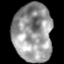
Tissue: lung
Cell type: Epithelial cells
Senescence score: 0.1144
Nuclear area (px): 2228
Mean DAPI intensity: 151.674